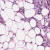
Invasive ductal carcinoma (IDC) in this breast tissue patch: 1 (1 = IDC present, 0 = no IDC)